Question: I am looking to make a nice demo of the problem I mentioned in <URL> but it is very slow yet and the Manipulate is not smooth at all.
Considering the below, is there means by which I could improve the situation. That is see a more continuous dynamic. Also I can't get to have the Manipulator open using
> Control->Manipulator[Appearance->Open]
'''
arrows = ParallelTable[{
RandomVariate[NormalDistribution[0, Sqrt[1]]],
RandomVariate[NormalDistribution[0, Sqrt[1]]]}, {20000}];
Manipulate[
Graphics[{
White, Rectangle[{-5, -5}, {5, 5}],
Red, Disk[{0, 0}, 1],
Black, Point /@ (arrows[[;; i]]),
Text[Style[
Total[
If[# < 1, 1, 0] & /@
(EuclideanDistance[{0, 0}, #] & /@
arrows[[;; i]])]/Length@arrows[[;; i]] // N,
Bold, 18, "Helvetica"], {-4.5, 4.5}]},
ImageSize -> 800],
{i, Range[2, 20000, 1]},
ControlType -> Manipulator,
SaveDefinitions -> True]
'''

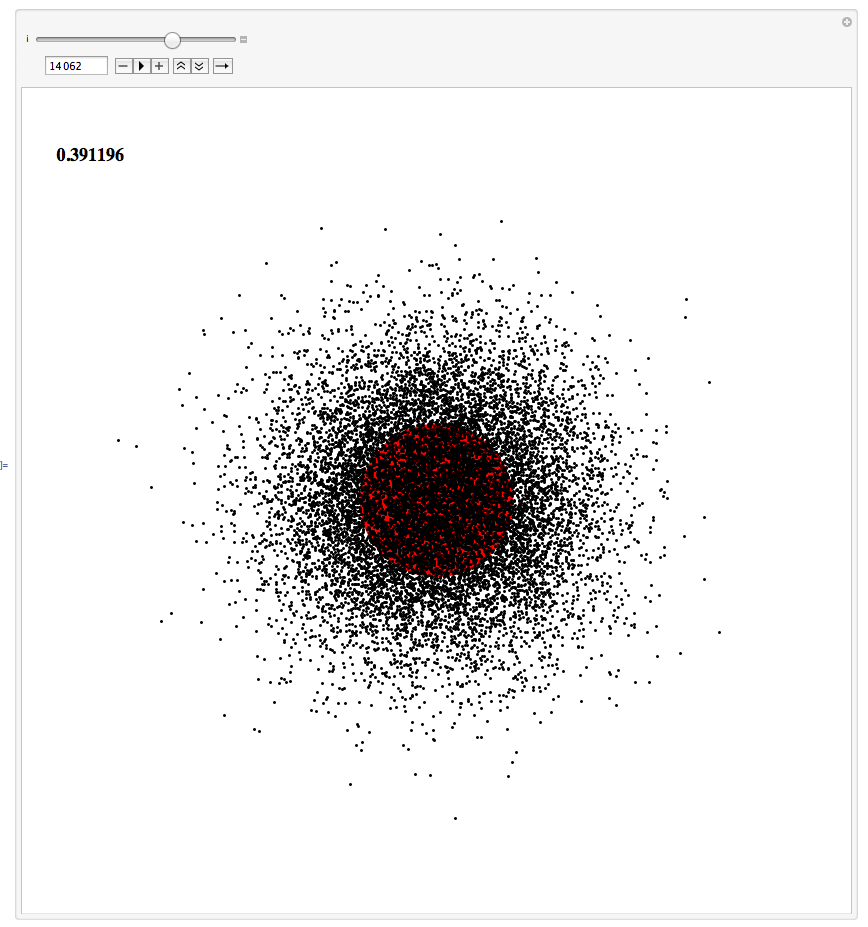
Answer: The primary reason for the slowness is because you're calculating the 'EuclideanDistance' of the points till step 'i' for step 'i'. You'll see a difference if you take this step out of the 'Manipulate'.
'''
prob = MapIndexed[#1/#2 &, Accumulate[
EuclideanDistance[{0, 0}, #] < 1 & /@ arrows // Boole]] ~ N ~ 4;
'''
Heike's solution is much smoother than yours or Nasser's so I'll use that as an example. You'd use the pre-calculated value of 'prob' in it as:
'''
Manipulate[
Graphics[{White, Rectangle[{-5, -5}, {5, 5}], Red, Disk[{0, 0}, 1],
Black, Point[arrows[[;; i]]],
Text[Style[First@prob[[i]], Bold, 18, "Helvetica"], {-4.5, 4.5}]},
ImageSize -> 200], {i, Range[2, 20000, 1]},
ControlType -> Manipulator, SaveDefinitions -> True]
'''
I've set the precision uniformly to 4 digits, because otherwise, you'll see the figure jump around when the number of significant digits changes.